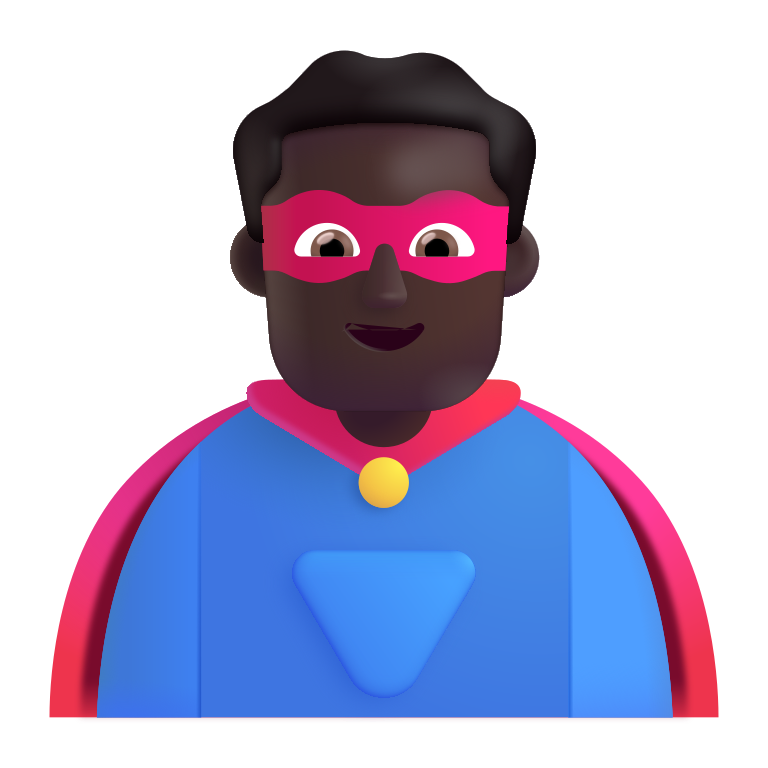
man superhero color dark